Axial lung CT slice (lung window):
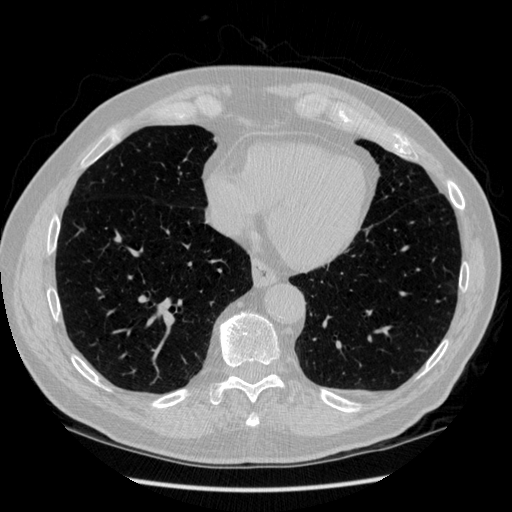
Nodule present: no